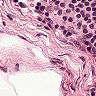
Metastatic tissue present: no